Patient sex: M
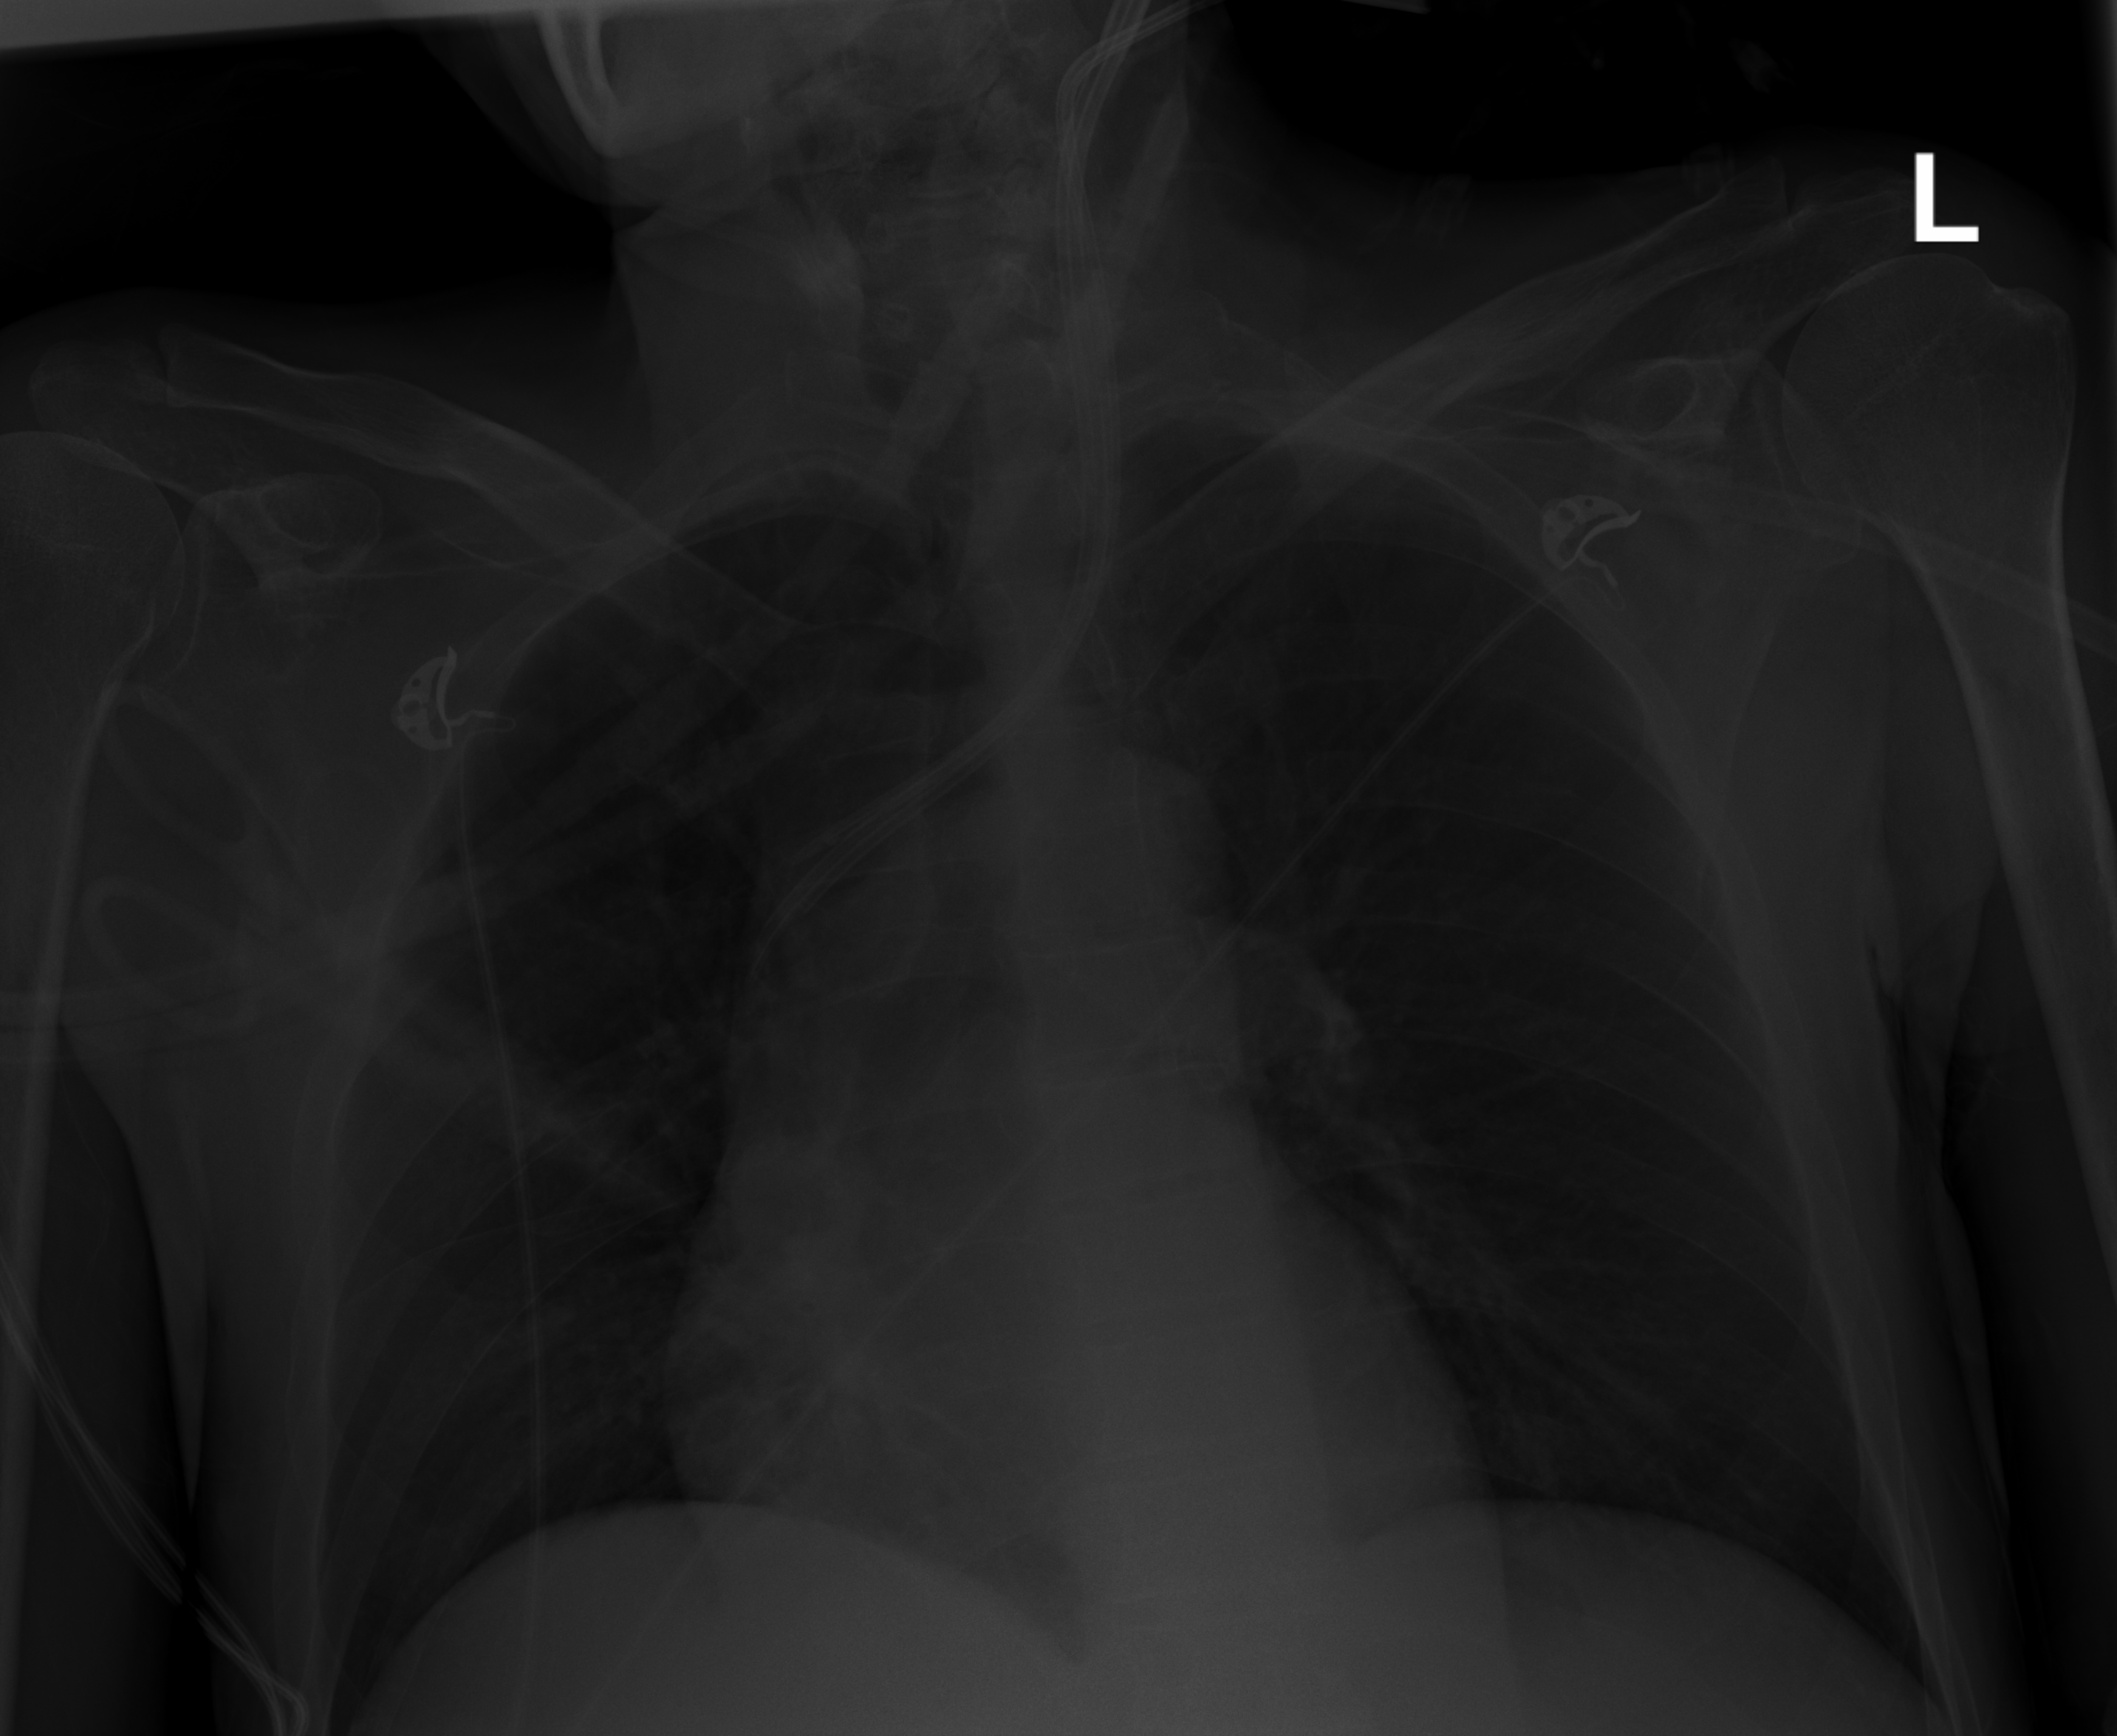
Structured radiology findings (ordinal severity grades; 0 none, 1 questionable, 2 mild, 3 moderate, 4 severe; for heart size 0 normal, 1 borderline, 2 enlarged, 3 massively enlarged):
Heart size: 0
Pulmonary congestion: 0
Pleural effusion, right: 0
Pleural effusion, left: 0
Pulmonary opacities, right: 0
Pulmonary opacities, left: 0
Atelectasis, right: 0
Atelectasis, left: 0